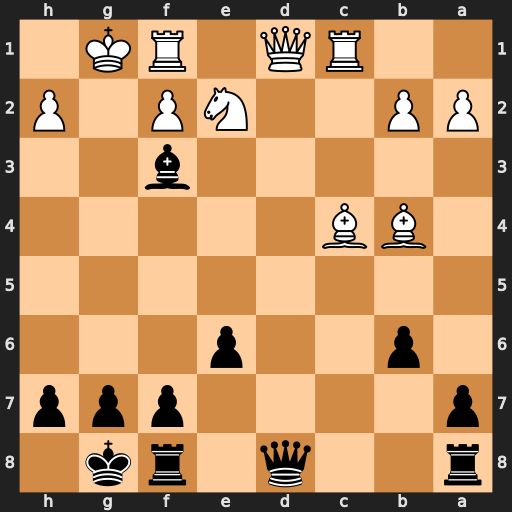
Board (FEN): r2q1rk1/p4ppp/1p2p3/8/1BB5/5b2/PP2NP1P/2RQ1RK1
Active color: b
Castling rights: -
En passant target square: -
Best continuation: Qg5+ Ng3 Bxd1